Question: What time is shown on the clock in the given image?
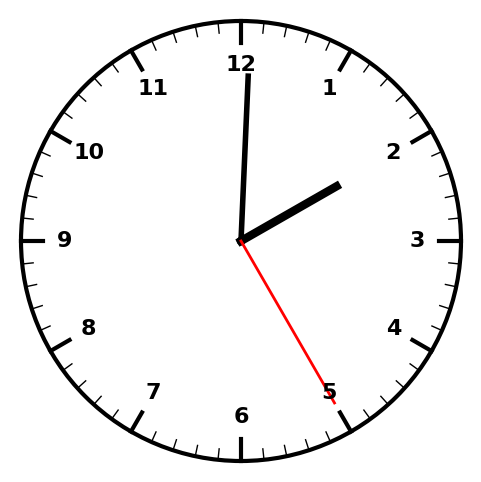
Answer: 02:00:25